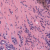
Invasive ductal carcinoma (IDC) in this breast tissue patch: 1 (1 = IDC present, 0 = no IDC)